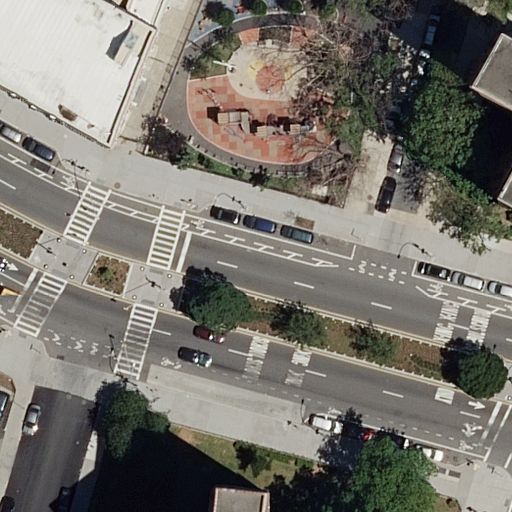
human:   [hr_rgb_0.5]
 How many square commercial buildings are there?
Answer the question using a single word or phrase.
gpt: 0

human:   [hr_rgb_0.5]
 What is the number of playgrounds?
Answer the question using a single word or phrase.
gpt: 1

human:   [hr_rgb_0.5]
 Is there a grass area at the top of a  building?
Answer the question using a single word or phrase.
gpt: yes

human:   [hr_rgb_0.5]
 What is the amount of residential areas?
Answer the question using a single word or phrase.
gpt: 2

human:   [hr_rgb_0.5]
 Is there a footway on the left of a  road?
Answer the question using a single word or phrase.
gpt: yes

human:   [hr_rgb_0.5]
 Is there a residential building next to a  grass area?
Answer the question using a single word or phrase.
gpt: yes

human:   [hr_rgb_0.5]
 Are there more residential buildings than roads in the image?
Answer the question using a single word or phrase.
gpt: no

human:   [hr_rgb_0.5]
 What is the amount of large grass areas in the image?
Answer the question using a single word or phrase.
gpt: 2

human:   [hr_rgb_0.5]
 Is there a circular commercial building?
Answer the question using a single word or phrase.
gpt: no

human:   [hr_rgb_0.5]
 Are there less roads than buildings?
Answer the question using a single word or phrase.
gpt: no

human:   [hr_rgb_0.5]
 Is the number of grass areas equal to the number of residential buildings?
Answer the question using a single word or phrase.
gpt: yes

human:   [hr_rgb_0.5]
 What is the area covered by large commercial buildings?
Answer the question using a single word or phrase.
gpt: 0m2

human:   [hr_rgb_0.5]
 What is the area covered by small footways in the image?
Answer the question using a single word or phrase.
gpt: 251m2

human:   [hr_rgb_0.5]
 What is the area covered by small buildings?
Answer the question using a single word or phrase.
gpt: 0m2

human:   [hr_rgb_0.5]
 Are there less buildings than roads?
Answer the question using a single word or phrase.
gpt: yes

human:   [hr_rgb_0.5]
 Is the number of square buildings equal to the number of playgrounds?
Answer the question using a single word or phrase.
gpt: no

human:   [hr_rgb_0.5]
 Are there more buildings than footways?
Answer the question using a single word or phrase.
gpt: no

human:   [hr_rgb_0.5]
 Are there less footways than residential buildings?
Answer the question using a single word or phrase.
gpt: no

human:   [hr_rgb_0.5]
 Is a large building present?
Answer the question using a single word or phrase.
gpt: yes

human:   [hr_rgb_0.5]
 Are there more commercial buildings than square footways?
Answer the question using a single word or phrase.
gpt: no

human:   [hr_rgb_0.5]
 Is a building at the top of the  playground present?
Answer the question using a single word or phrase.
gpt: no

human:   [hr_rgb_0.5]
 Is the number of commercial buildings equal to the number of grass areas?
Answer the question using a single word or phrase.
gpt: no

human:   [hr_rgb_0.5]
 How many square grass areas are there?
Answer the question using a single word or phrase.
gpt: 0

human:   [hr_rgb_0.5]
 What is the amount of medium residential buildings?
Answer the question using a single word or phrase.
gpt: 1

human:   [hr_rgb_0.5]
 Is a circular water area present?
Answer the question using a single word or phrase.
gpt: no

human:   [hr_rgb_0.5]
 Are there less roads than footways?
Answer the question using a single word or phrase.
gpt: no

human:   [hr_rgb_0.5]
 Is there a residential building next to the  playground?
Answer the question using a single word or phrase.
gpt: yes

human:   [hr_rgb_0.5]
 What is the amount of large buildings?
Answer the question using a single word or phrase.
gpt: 2

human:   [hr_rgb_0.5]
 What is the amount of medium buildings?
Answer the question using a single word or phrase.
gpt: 1

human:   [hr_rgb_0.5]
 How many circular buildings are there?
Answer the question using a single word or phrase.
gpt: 0

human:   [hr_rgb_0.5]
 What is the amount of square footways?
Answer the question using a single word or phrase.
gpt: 0

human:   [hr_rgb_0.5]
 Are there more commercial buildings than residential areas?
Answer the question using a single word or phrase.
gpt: no

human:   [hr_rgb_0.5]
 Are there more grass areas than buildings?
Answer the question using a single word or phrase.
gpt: no

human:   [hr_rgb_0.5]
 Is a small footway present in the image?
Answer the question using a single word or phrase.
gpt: yes

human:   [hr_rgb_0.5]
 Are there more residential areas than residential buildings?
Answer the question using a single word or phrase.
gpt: no

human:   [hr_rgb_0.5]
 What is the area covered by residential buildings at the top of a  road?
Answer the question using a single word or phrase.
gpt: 1367m2